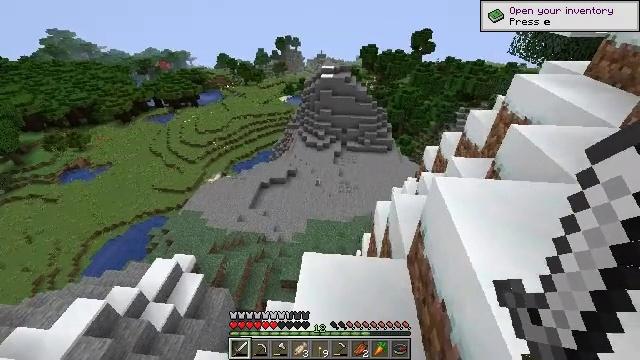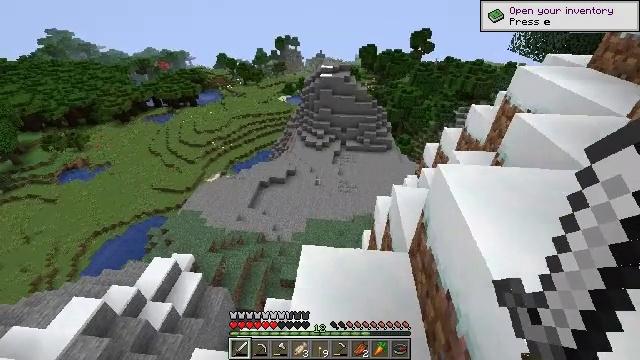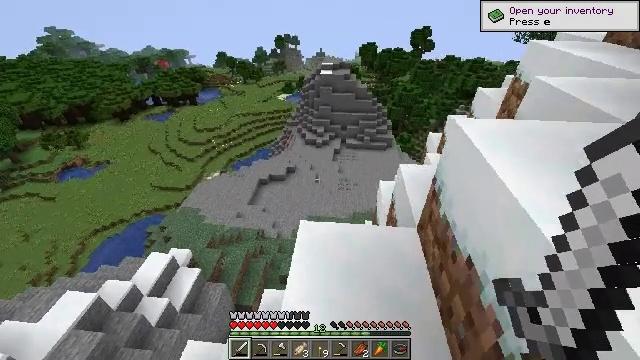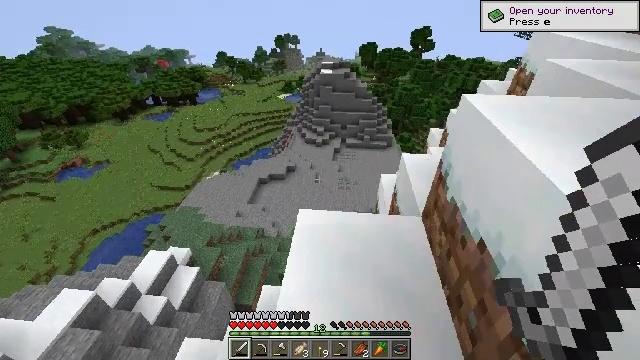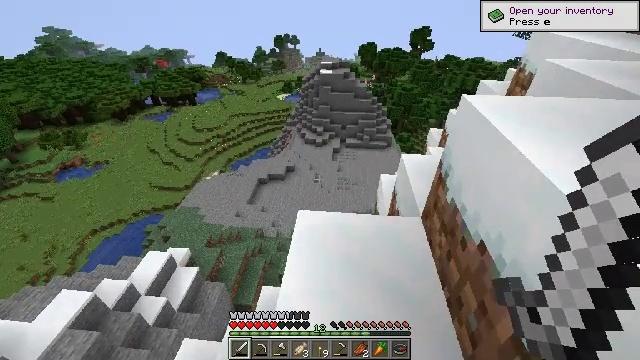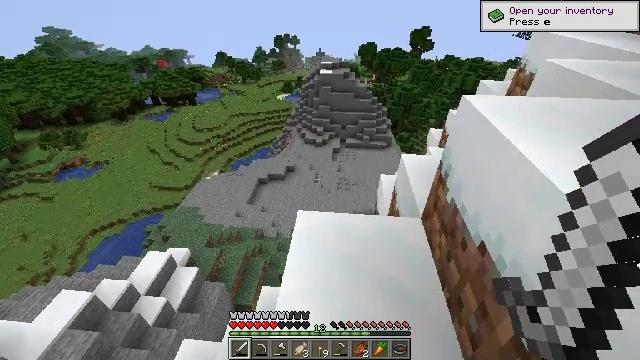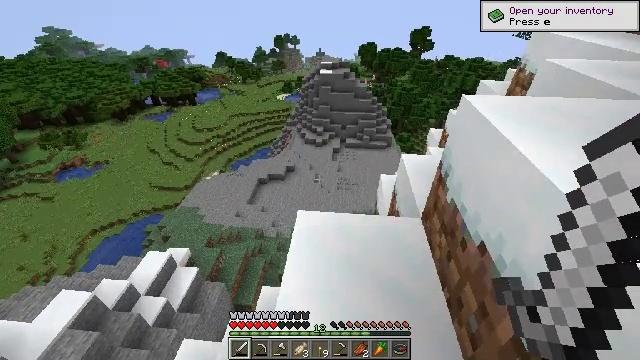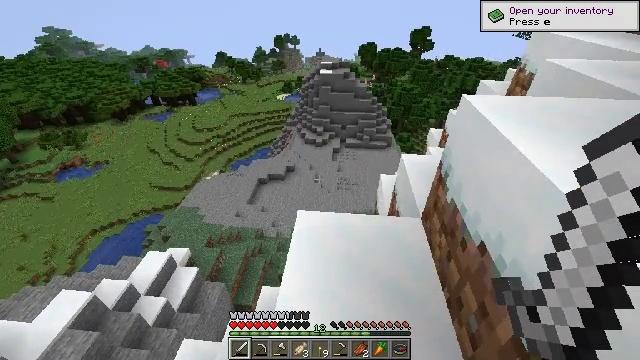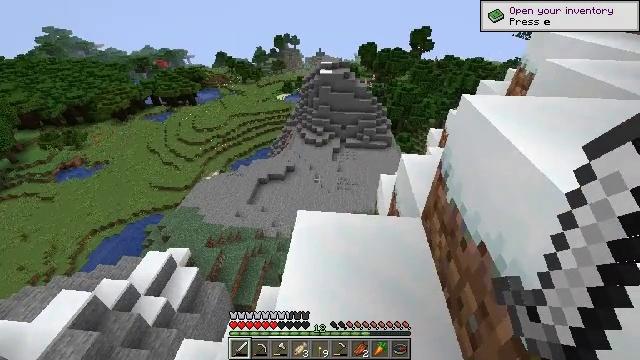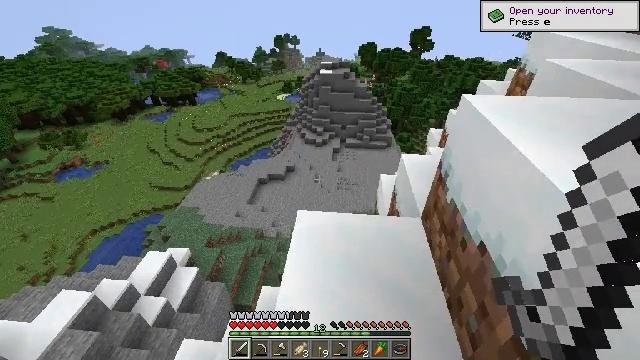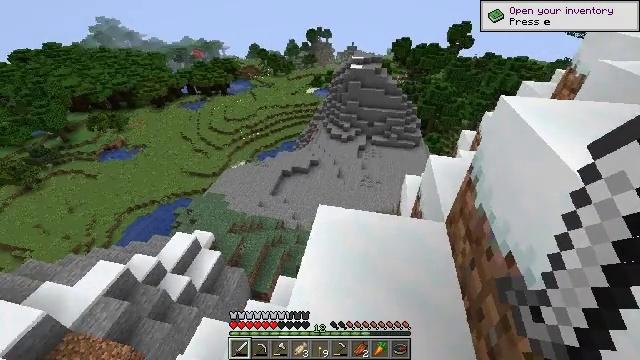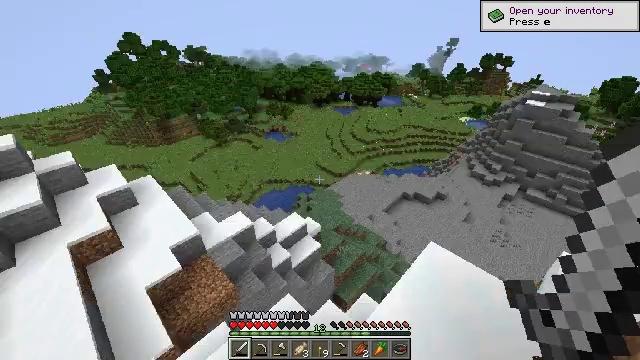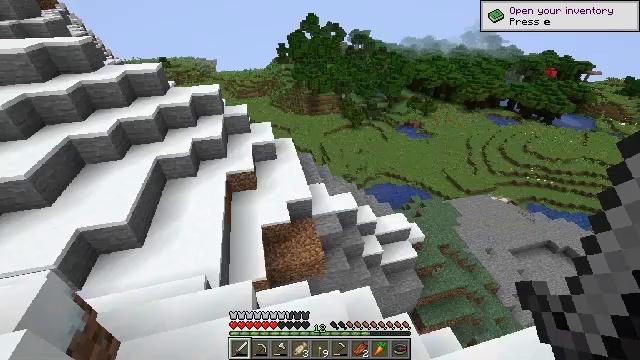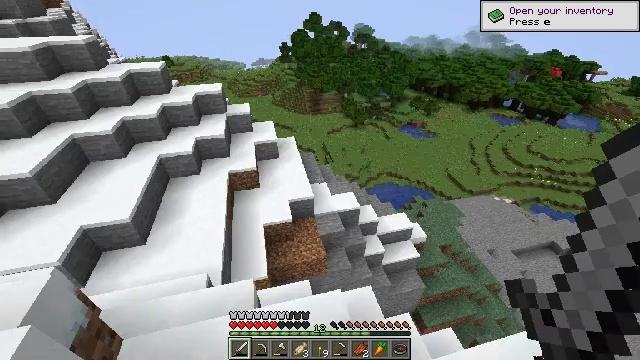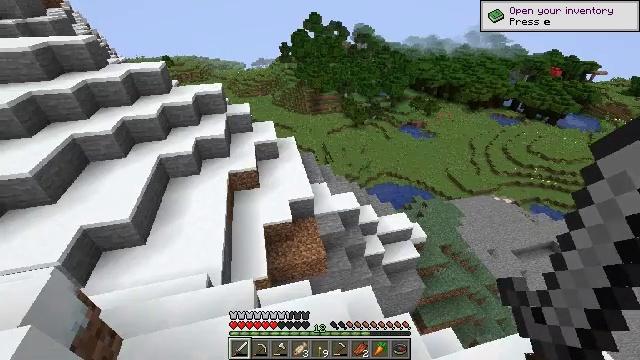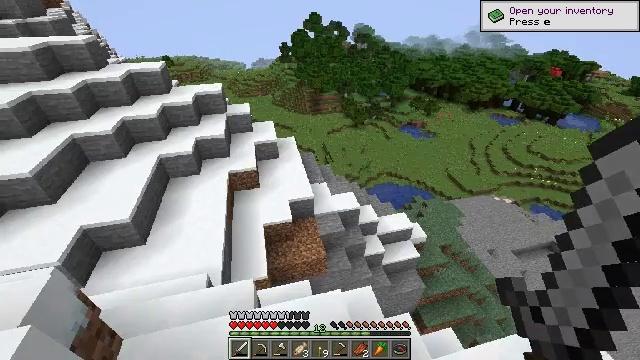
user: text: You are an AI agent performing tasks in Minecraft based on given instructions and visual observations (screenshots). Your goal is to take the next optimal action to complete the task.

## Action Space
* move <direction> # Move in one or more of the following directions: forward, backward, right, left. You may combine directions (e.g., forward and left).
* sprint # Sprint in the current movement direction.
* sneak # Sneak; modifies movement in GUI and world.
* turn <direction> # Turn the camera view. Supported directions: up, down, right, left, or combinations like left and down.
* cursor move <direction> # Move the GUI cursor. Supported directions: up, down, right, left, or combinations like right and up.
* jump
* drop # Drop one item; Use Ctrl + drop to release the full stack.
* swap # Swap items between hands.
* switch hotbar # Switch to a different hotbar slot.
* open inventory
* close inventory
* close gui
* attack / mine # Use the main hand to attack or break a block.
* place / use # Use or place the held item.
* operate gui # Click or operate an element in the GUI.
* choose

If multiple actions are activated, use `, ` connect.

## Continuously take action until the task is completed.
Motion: motion action
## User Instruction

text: Break the sugar cane.
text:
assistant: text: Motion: no_op
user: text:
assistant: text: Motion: no_op
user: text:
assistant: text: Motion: no_op
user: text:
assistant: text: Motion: no_op
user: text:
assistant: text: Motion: no_op
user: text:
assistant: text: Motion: no_op
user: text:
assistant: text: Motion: no_op
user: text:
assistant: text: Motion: no_op
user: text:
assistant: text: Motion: no_op
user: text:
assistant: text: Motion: turn left and down
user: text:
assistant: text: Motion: turn left and up
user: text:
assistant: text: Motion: turn left and down
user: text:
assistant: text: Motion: no_op
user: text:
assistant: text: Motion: no_op
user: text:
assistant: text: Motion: no_op
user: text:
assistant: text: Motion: turn left
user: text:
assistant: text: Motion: turn left
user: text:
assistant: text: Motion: turn left and up
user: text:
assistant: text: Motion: turn left and up
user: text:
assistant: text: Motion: move forward, turn left
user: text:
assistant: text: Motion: move forward
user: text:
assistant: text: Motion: move forward
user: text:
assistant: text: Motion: move forward
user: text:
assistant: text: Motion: move forward
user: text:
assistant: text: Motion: move forward
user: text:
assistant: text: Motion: move forward, turn left and down
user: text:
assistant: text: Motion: move forward and move left, turn left and down
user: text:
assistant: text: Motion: move forward and move left, turn left and down
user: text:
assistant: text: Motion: move forward and move left, turn left
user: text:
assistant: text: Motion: move forward and move left, turn left